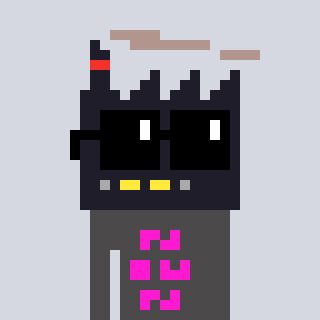
a pixel art character with square black sunglasses, a factory-shaped head and a grayscale-colored body on a cool background